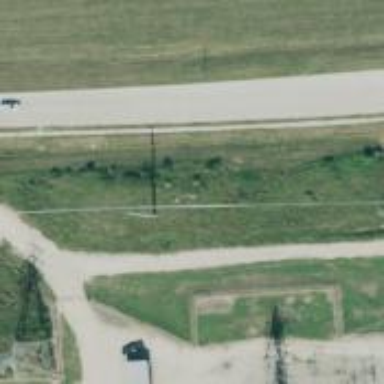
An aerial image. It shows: Power pole.